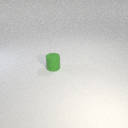
small green rubber cylinder